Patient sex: F
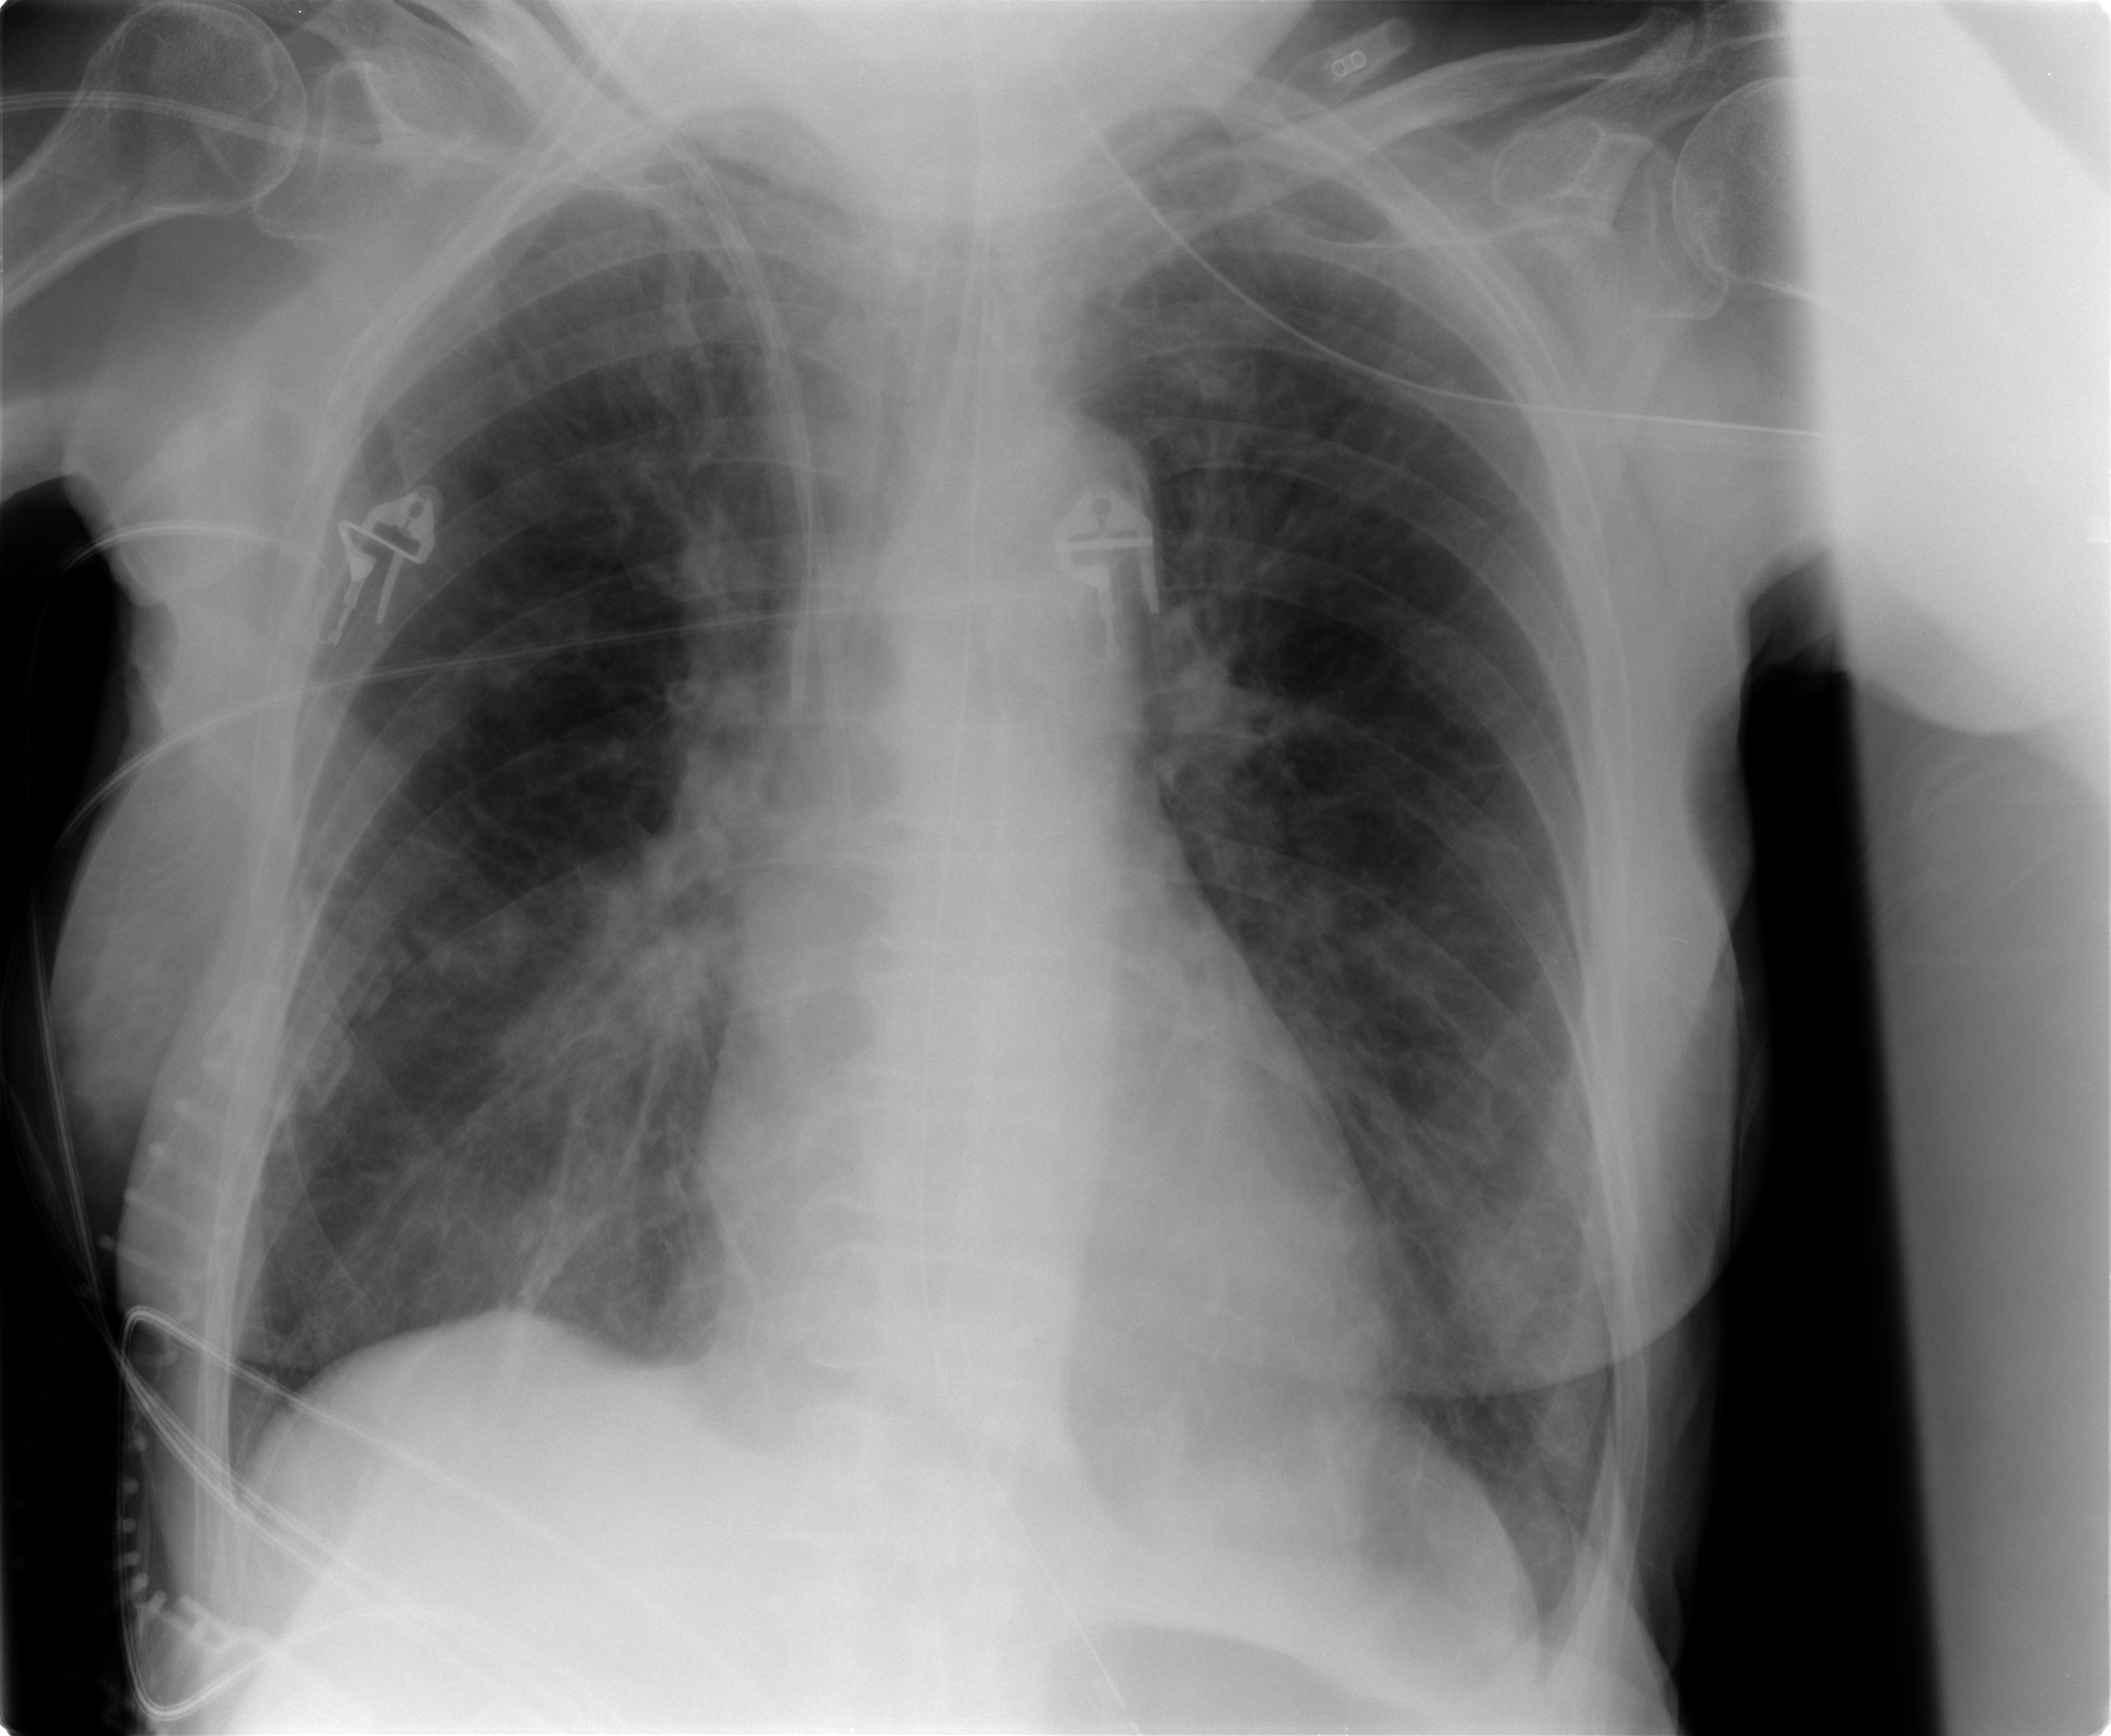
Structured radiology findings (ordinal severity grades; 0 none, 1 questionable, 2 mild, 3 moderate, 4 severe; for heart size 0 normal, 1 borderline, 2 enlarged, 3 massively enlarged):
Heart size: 0
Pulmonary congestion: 0
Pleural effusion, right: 0
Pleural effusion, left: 0
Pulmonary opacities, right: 2
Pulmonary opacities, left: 2
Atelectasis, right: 2
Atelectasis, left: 2